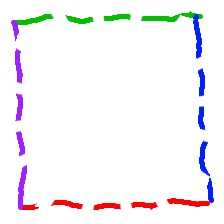
Shape: square